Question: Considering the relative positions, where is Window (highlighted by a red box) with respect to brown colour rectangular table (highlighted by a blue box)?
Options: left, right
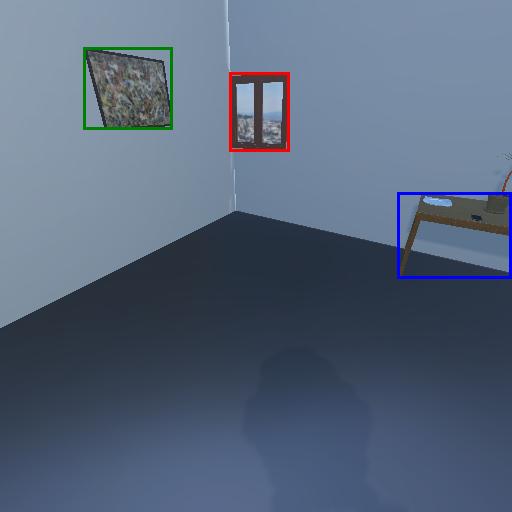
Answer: left